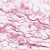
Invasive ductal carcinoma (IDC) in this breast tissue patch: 0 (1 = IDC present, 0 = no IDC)